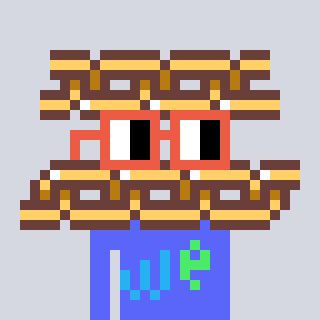
a pixel art character with square orange glasses, a chain-shaped head and a purple-colored body on a cool background